Field crop: tomato
Growth stage: 1
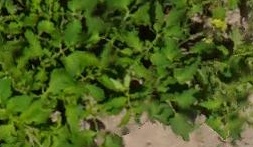
Species: tomato